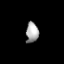
Tissue: lung
Cell type: Endothelial cells
Senescence score: 0.2351
Nuclear area (px): 254
Mean DAPI intensity: 162.843